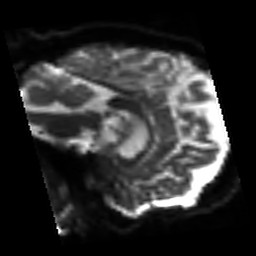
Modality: sbref
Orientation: sagittal
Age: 58
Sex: male
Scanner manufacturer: siemens
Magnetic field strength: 3 T
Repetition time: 3.2 s
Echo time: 0.081 s